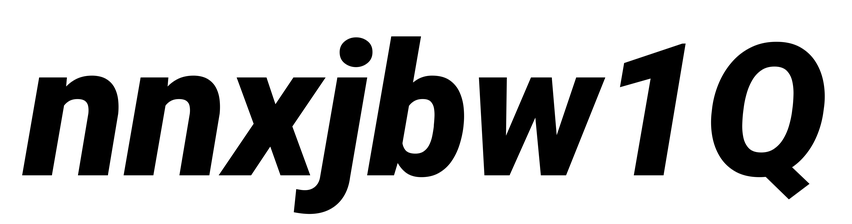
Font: Roboto-Italic_Black_Italic